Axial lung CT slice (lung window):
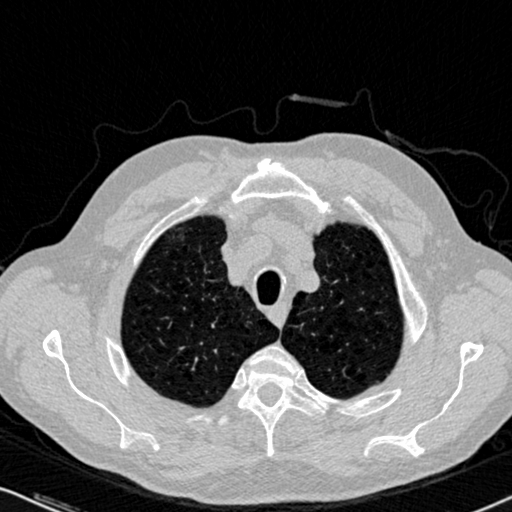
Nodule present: no